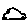
Label: car